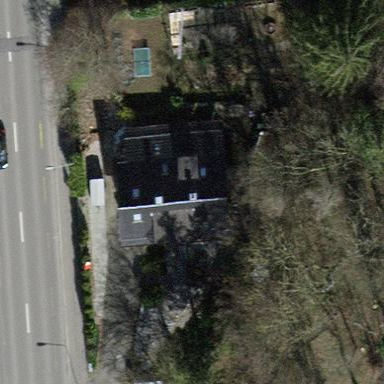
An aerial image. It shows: Detached building.